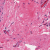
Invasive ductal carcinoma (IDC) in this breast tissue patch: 0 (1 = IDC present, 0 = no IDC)